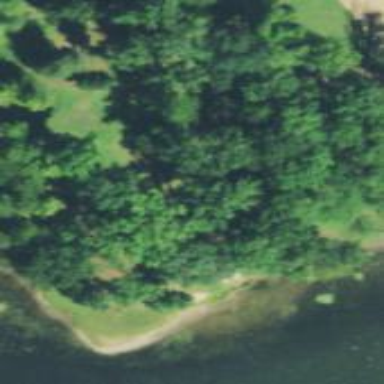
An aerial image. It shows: Disc golf hole.